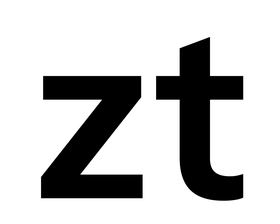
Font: InstrumentSans_SemiBold